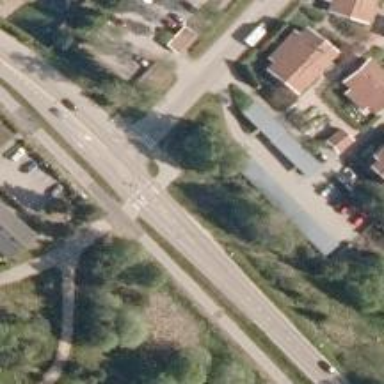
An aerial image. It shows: Secondary road with asphalt surface.